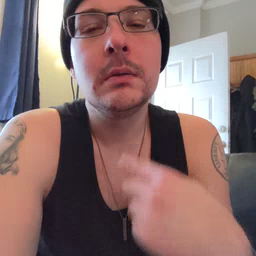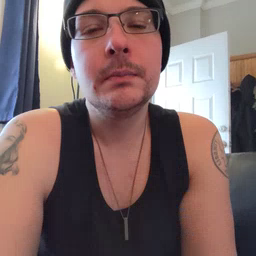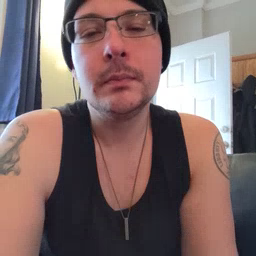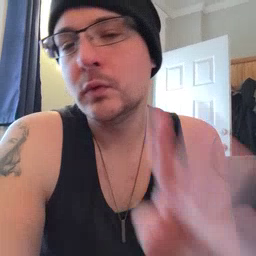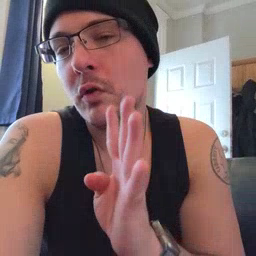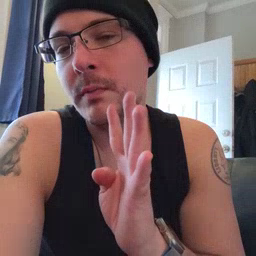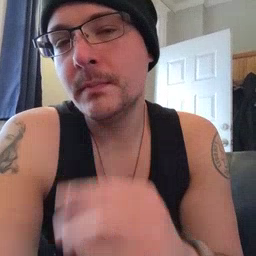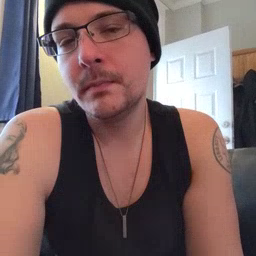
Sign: talk